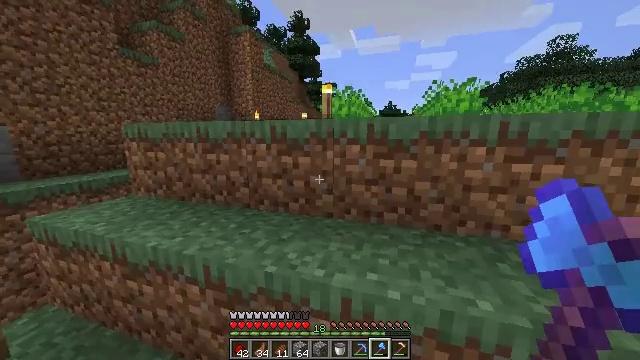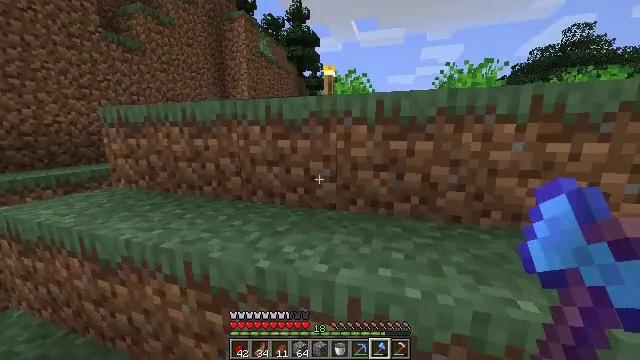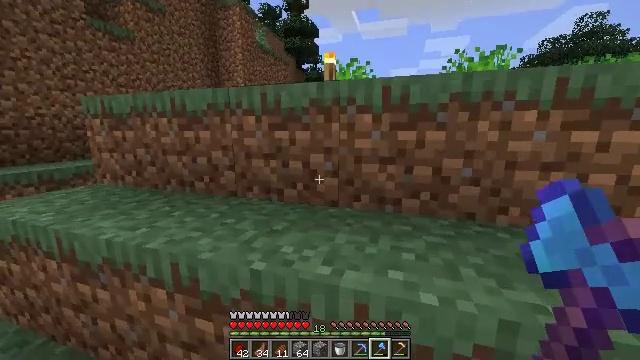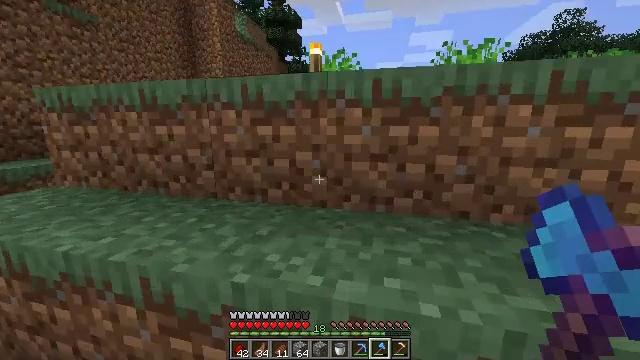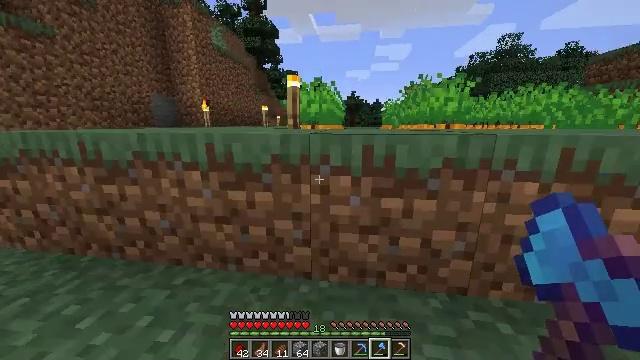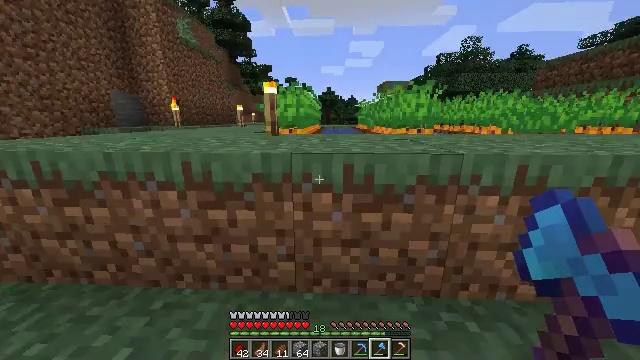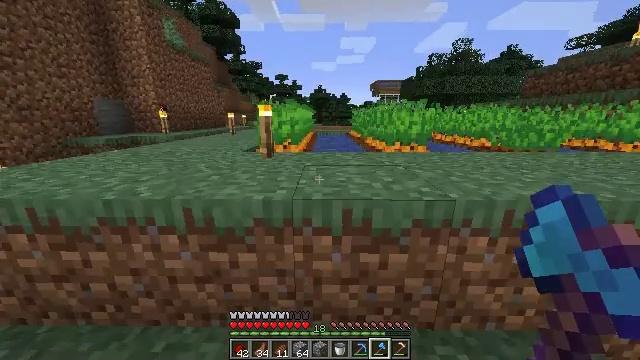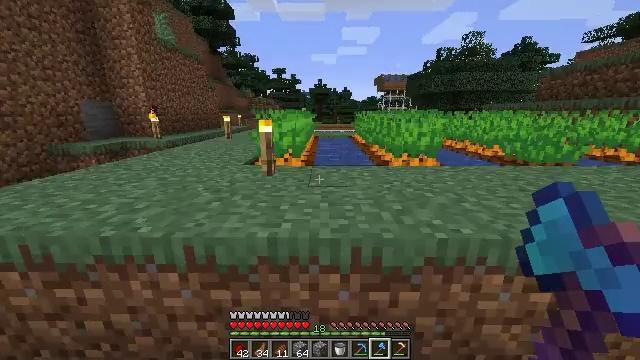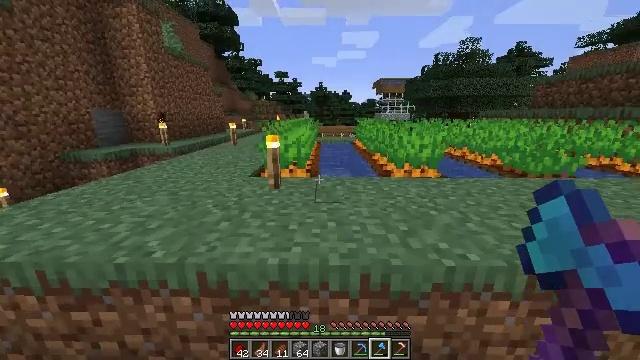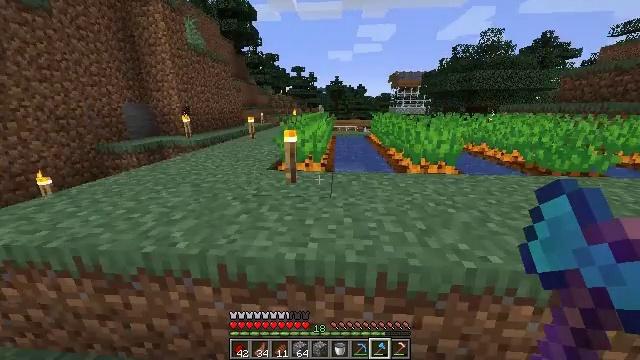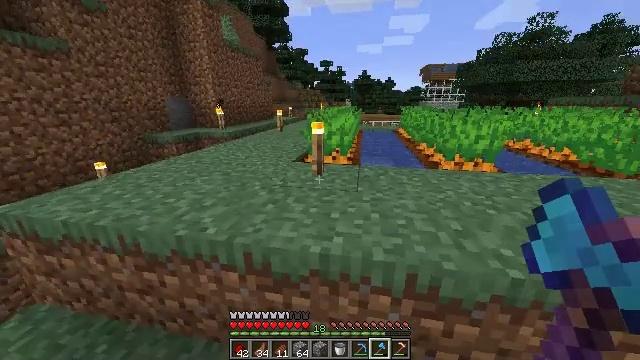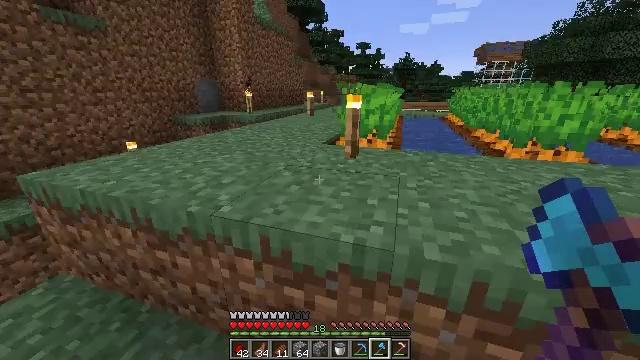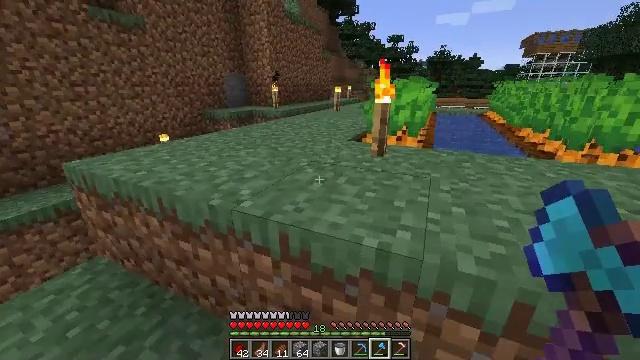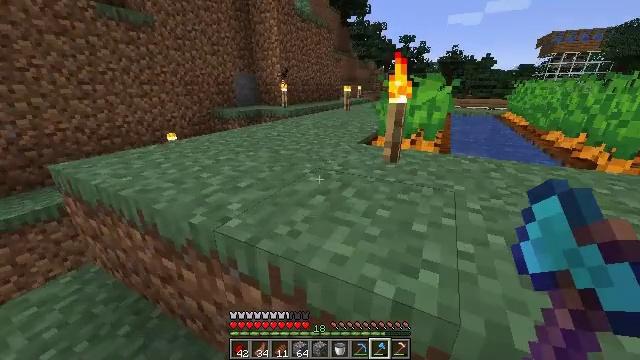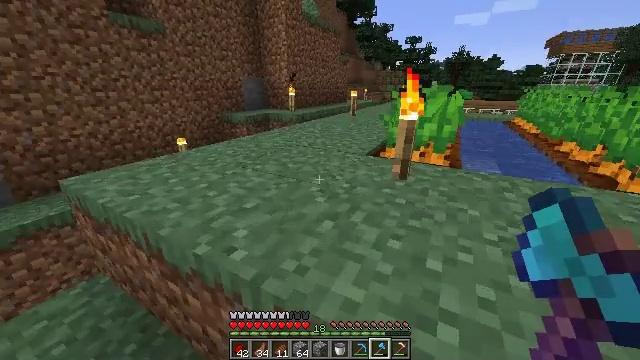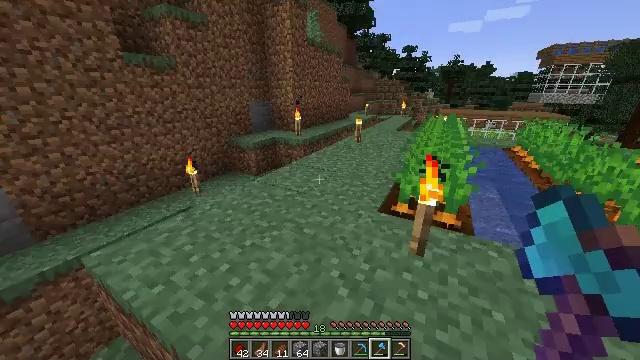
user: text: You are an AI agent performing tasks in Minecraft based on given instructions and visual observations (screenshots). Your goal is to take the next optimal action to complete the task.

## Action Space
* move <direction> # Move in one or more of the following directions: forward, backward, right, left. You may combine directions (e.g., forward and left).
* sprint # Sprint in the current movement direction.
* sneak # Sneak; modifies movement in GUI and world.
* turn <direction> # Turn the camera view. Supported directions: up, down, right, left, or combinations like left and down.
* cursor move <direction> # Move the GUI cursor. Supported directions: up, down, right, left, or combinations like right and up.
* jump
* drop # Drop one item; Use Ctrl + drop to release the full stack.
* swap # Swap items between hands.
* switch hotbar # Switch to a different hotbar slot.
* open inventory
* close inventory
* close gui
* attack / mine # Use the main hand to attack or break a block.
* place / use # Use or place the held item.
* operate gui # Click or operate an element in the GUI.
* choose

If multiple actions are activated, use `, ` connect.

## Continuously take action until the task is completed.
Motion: motion action
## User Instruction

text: Gather wheat by left-clicking on it.
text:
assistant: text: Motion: move forward, jump
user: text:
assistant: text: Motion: move forward, jump
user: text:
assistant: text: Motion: move forward, turn right, jump
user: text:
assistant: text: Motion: move forward, sprint, turn right and down, jump
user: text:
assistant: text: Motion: move forward, sprint, turn right and down, jump
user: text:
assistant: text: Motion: move forward, sprint, turn right, jump
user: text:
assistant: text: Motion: move forward, sprint, jump
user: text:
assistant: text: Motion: move forward, sprint, jump
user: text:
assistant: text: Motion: move forward, turn left and down, jump
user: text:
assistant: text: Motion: move forward, turn left and down, jump
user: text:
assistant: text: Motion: move forward, turn left and down, jump
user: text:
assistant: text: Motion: move forward, turn left, jump
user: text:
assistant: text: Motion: move forward, sprint, turn left, jump
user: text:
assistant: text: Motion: move forward, sprint, turn left, jump
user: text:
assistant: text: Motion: move forward, sprint, jump
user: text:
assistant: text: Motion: move forward, sprint, jump
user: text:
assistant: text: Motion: move forward, sprint, jump
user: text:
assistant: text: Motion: move forward, sprint, jump
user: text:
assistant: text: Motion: move forward, jump
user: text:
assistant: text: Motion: move forward, turn right, jump
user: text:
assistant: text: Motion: move forward, turn right, jump
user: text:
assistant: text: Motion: move forward, turn right
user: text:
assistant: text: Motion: move forward, turn right and down
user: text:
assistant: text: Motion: move forward, turn right
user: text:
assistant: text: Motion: move forward, turn right and down
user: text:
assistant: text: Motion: move forward, turn right and down
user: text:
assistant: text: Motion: move forward, turn right
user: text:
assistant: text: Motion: move forward
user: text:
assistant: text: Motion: move forward
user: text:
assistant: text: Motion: move forward